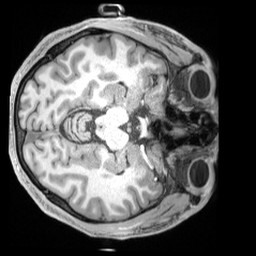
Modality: T1w
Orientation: axial
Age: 25
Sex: male
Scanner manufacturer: siemens
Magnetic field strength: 3 T
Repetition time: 2.4 s
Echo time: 0.00226 s